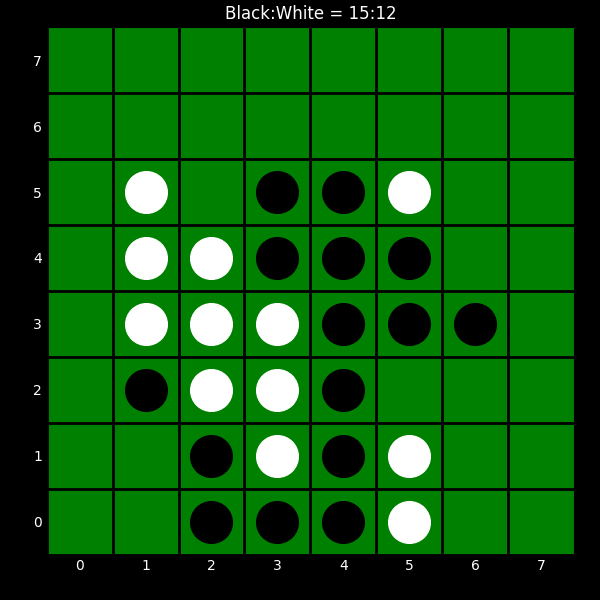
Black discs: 15
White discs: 12